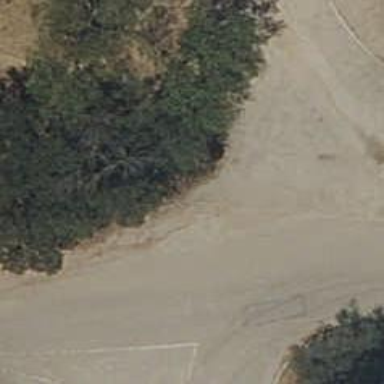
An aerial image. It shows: Unclassified road with asphalt surface leading to roundabout.